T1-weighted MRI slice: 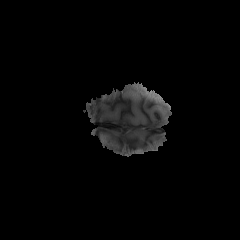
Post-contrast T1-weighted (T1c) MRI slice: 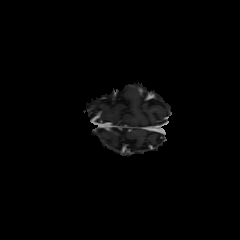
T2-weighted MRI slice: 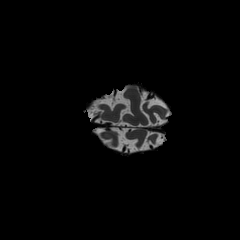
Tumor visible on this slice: no